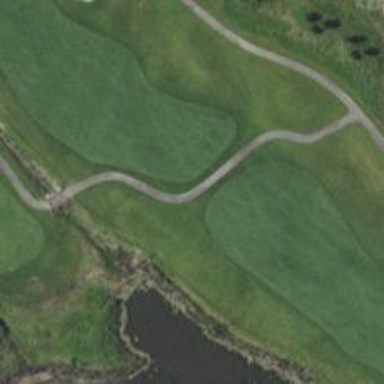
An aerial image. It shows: Service road designated as golf cart path.